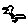
Label: zigzag